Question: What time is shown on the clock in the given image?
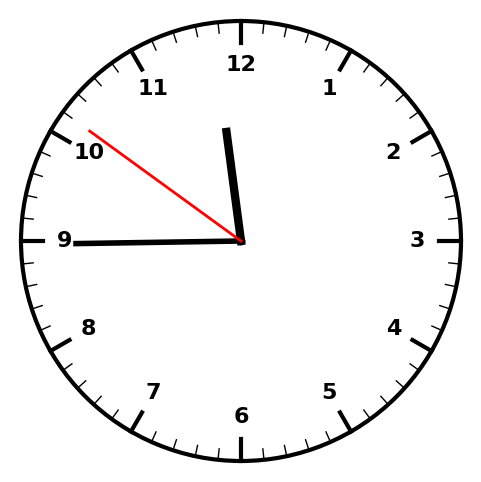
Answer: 11:44:51